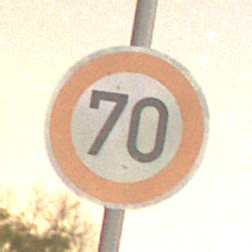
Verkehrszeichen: Geschwindigkeit70
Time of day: Night
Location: Outdoor (Nature)
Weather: Clear
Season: NotSpecified
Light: Natural